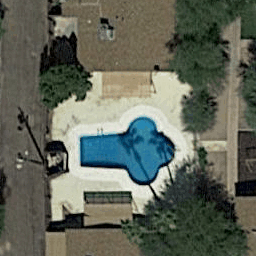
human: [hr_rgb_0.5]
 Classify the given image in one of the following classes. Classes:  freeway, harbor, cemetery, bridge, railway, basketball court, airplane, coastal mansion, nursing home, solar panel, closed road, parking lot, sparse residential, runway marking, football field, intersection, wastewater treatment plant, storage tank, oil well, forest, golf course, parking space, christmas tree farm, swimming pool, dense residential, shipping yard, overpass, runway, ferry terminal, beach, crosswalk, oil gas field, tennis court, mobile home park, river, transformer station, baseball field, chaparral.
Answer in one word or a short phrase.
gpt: swimming pool